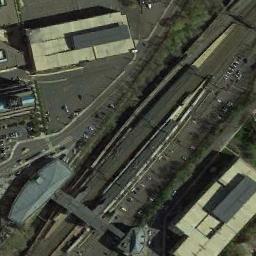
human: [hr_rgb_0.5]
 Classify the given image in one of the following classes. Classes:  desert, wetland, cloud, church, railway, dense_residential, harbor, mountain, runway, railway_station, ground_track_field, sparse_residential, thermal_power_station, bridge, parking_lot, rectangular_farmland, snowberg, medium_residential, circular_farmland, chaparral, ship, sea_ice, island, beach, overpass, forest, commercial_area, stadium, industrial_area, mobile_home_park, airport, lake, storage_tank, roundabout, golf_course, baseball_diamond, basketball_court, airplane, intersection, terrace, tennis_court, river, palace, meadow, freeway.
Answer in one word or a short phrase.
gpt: railway_station